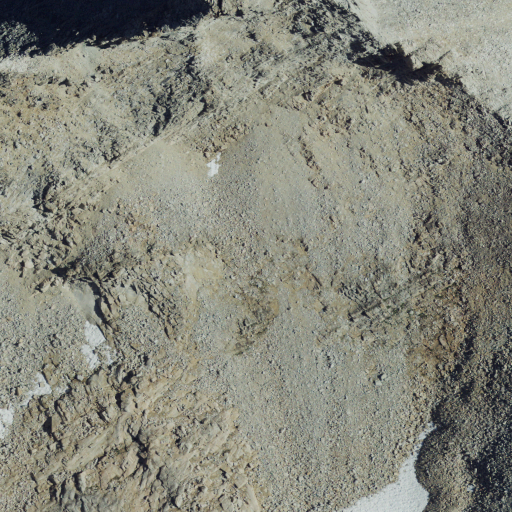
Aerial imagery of mountain in California named Milestone Mountain containing barren land, shrub, and grassland